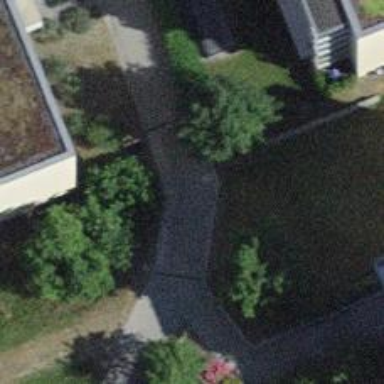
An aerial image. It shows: Concrete steps with ramp.